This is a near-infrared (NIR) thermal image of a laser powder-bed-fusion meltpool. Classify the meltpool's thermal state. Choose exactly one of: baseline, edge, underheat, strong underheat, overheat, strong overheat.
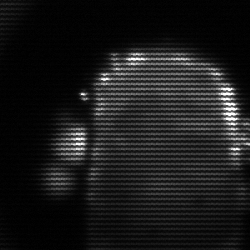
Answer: baseline